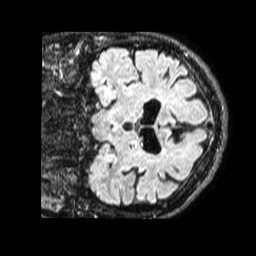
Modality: FLAIR
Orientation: coronal
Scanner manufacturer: philips
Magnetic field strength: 1.5 T
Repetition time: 4.8 s
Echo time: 0.3363 s